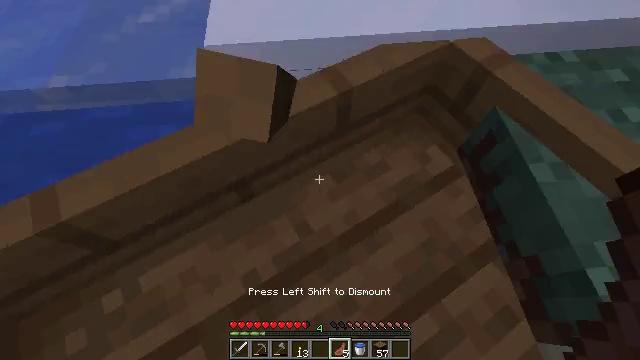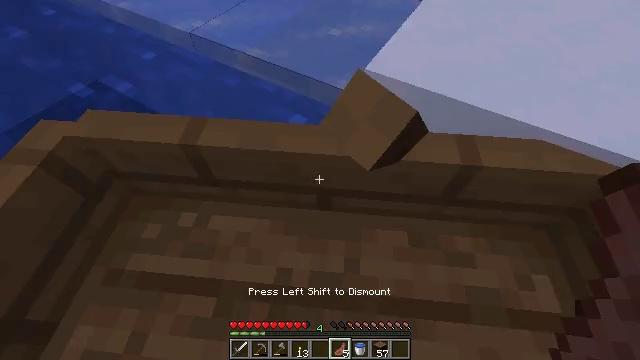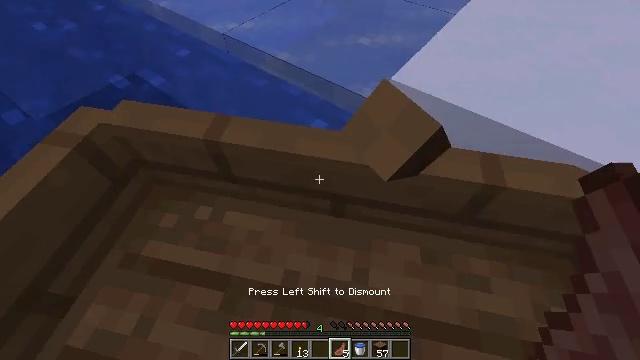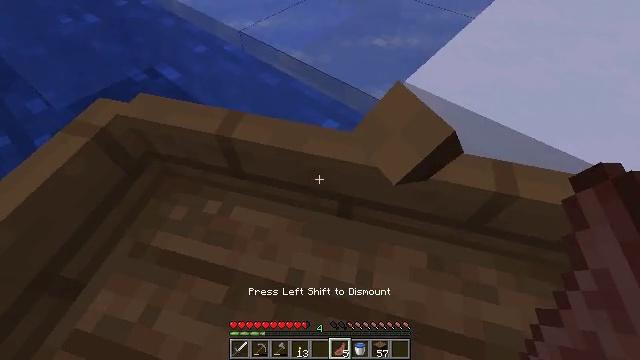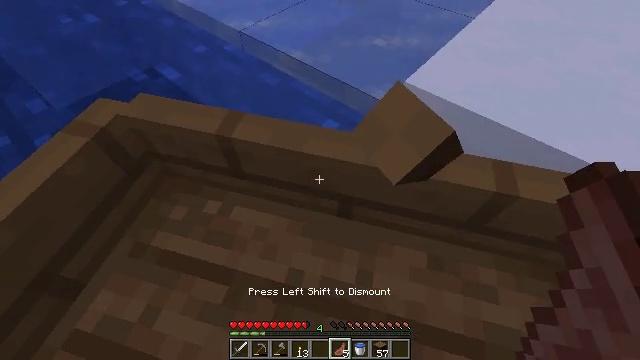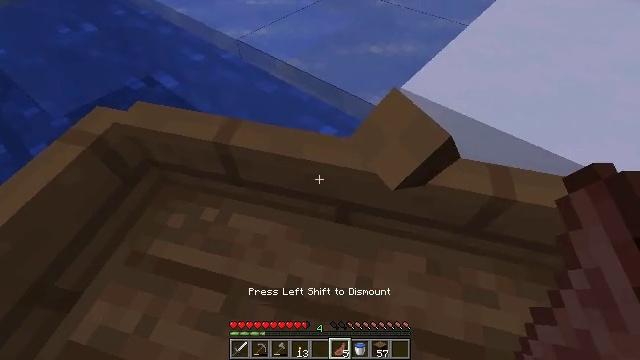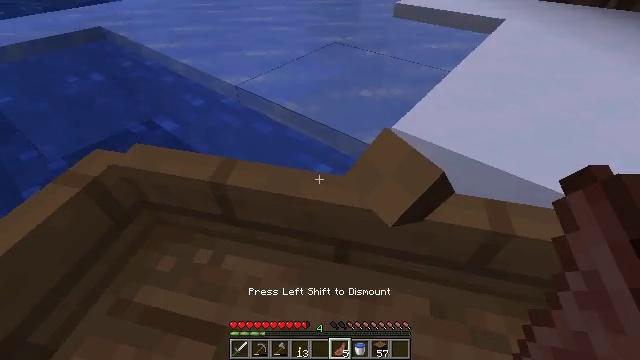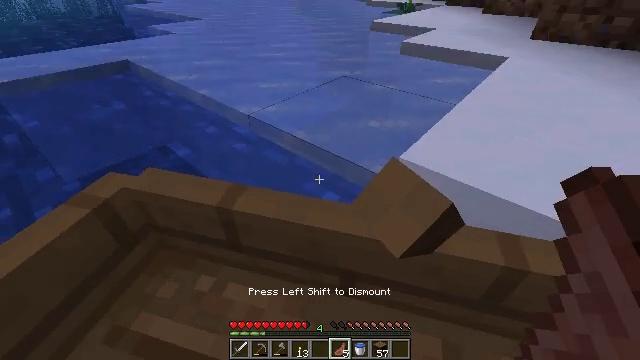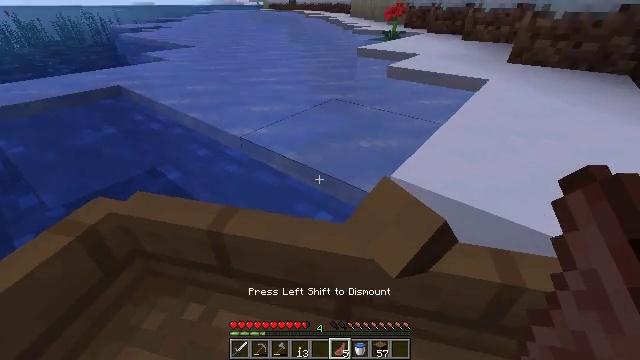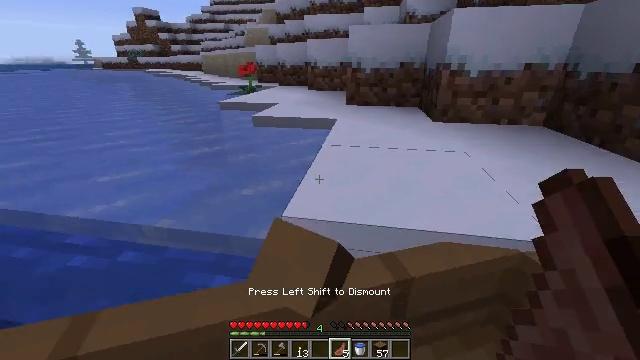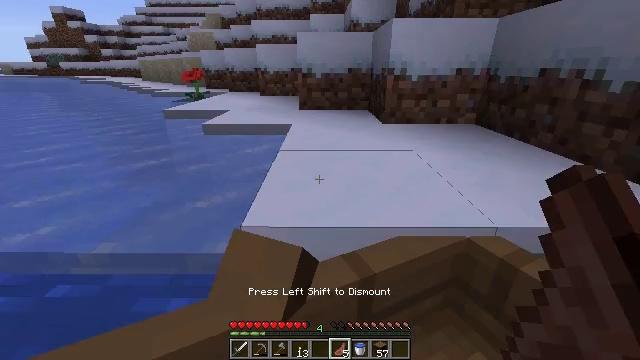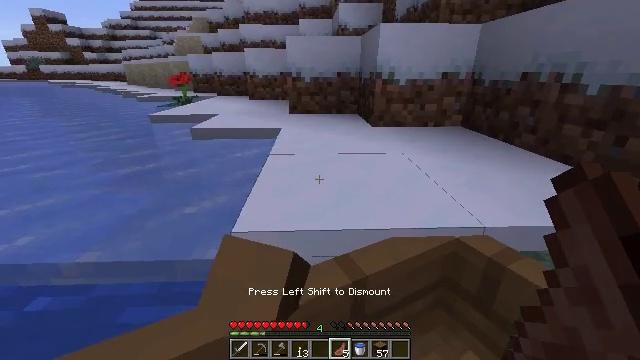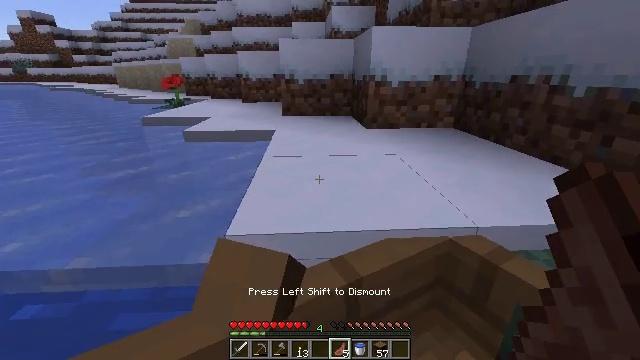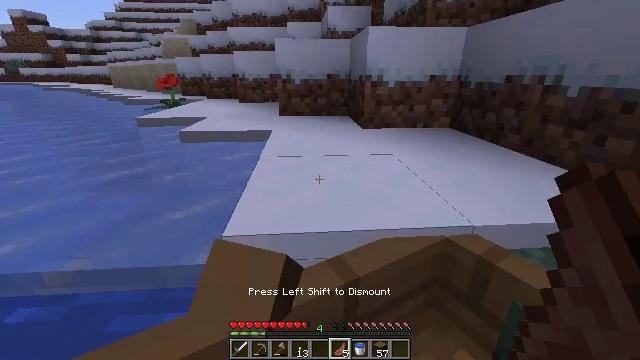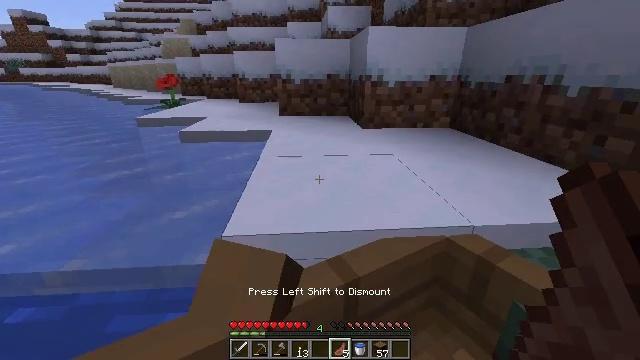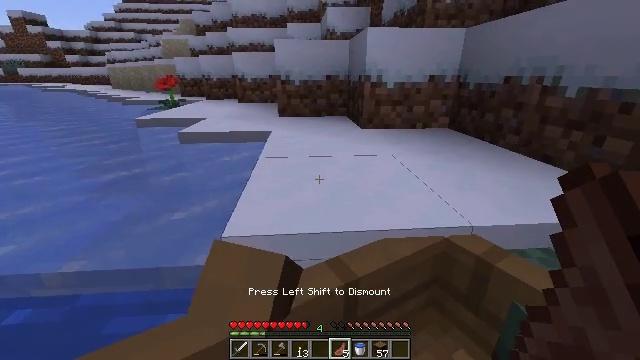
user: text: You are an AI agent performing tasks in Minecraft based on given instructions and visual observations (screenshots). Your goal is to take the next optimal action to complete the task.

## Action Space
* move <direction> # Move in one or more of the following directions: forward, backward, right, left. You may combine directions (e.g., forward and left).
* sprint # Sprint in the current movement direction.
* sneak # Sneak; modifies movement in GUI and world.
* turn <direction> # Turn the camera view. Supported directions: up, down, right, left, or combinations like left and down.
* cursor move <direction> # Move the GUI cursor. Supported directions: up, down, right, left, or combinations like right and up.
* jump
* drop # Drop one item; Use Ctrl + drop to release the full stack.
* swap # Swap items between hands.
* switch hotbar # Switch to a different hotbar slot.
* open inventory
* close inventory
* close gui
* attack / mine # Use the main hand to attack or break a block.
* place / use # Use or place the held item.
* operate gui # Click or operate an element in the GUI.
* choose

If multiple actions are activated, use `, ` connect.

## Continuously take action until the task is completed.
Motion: motion action
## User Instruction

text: Gather ice for building or crafting.
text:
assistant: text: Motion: turn left and up
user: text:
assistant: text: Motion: turn left and up
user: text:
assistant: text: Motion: turn left
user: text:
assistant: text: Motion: no_op
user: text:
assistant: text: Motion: turn up
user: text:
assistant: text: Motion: turn right and up
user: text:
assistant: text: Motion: turn left and up
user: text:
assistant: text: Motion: turn right and up
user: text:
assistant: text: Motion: turn right and up
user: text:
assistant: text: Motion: turn right and up
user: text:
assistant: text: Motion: turn right
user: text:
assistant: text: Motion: turn right
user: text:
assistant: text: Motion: no_op
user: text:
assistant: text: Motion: no_op
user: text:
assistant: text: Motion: no_op
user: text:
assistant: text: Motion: no_op
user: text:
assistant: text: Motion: turn right
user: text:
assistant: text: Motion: turn right and up
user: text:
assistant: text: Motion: turn right and up
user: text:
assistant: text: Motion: turn right and up
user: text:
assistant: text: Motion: turn right
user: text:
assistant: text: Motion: turn right
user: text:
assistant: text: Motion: turn right
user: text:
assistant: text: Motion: no_op
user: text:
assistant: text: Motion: no_op
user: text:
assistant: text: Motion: turn right
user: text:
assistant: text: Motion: turn right
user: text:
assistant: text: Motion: turn right
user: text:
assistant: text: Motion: no_op
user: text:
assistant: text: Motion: turn right